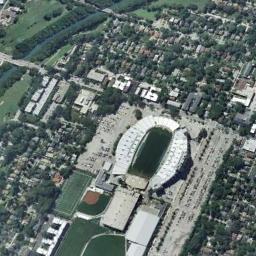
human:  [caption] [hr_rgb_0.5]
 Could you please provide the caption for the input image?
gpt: There is a baseball field between the two roads .

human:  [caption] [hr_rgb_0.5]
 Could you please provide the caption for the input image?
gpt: The stadium is on the grass next to some buildings and trees .

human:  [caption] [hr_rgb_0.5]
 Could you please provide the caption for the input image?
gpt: The oval gym is built in the middle of a residential area and is surrounded by a lot of vegetation .

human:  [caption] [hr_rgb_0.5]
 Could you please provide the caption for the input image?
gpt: Numerous buildings are next to the stadium .

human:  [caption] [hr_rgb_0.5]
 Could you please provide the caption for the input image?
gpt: There are many buildings and green trees around the stadium .